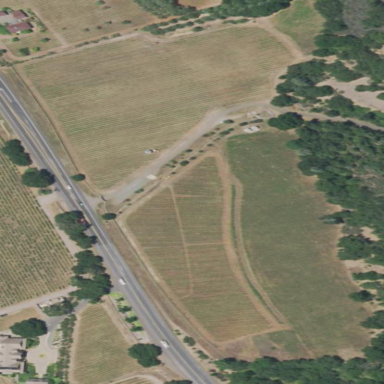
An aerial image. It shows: Vineyard where grapes are grown.